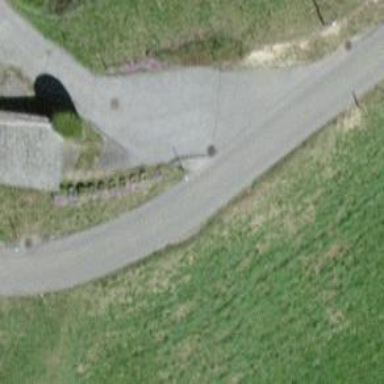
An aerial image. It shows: Unclassified road with paved surface.